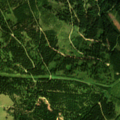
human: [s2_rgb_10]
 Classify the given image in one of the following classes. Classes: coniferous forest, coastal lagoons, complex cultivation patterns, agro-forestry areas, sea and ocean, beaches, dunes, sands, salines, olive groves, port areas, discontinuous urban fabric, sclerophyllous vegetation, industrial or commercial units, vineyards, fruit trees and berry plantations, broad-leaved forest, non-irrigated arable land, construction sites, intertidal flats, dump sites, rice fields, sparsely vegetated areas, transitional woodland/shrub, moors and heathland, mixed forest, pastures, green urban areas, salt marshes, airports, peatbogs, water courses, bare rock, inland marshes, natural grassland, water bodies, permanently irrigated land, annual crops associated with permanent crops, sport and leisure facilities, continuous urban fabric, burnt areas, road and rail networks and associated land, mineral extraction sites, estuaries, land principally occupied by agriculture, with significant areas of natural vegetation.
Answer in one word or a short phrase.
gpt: pastures, coniferous forest